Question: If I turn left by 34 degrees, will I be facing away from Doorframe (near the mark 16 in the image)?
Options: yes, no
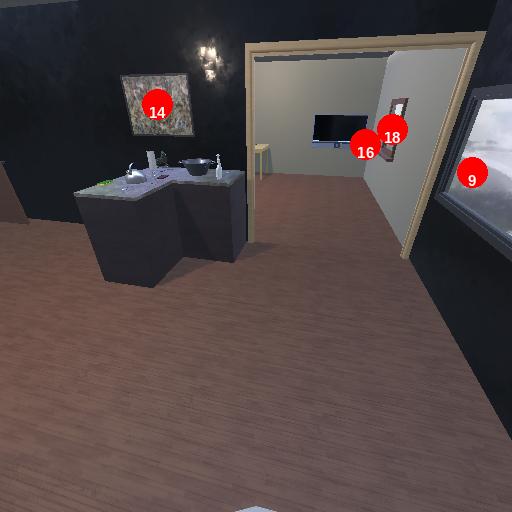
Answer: yes